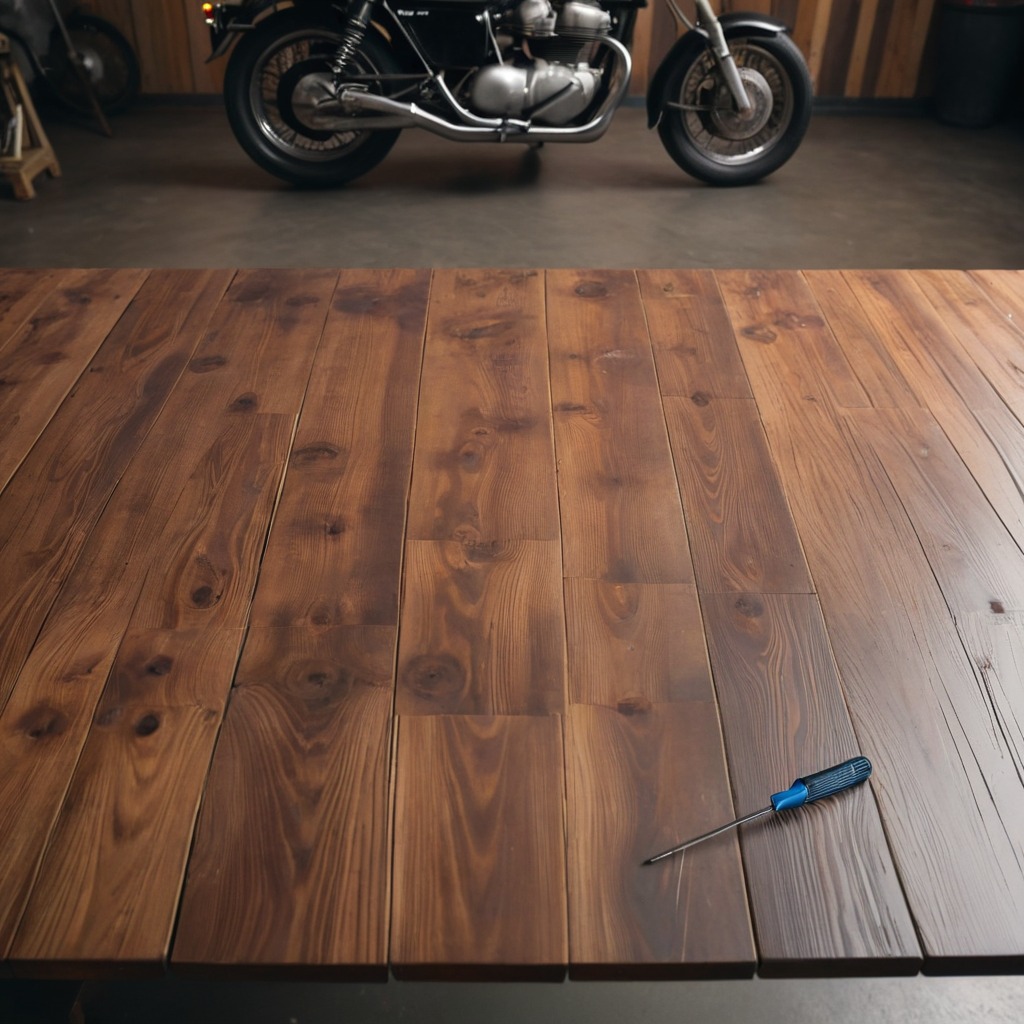
A screwdriver is lying on the wooden table in the vintage motorcycle garage.